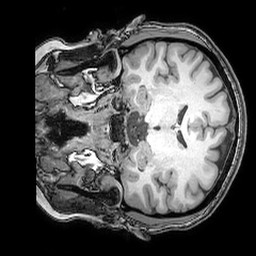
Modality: T1w
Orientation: coronal
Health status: ill
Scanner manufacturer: philips
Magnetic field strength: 3 T
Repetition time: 0.007 s
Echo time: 0.0035 s